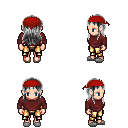
a pixel art fantasy rpg character, female body template, human, light skin, maroon long-sleeve shirt, gold greaves, gray unkempt hairstyle, red bandana, white slippers, four views (front, back, left, right), 2x2 character sprite sheet, small pixel art, hard edges, no anti-aliasing